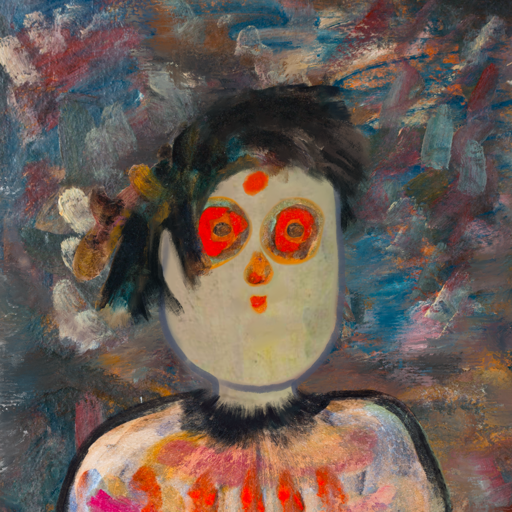
Background: Boggyland, Head And Neck Front: Hill_Girl, Face Front: Sisters, Bust: Childish, Hair Front: Pipe, Head Accessory: Blank, Second Necklace: Blank, Necklace: Blank, Baby: Blank